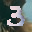
Label: 3